Question:
When I double clicked on 'QString' object in totalview debugger this window appears. How can I get the exact value of it.
I have tried 'command.toUtf8().constData()' but it prints 'Cannot find name "toUtf8"'.
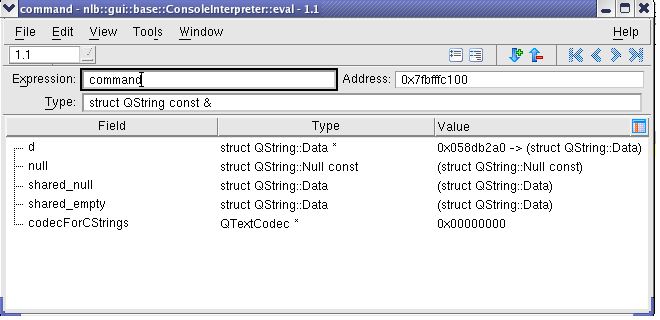
Answer: '''
::TV::TTF::RTF::build_struct_transform {
name {^struct QString$}
members {
{ ascii { $wstring_u16 cast { * { d -> unicode } } } }
}
}
::TV::TTF::RTF::build_struct_transform {
name {^struct QString$}
members {
{ ascii { $wstring_u16 cast {* {d -> data} } } }
}
}
'''
Add this to '$HOME/.tvdrc' flie. First is for 'Qt3' and second for 'Qt4'.